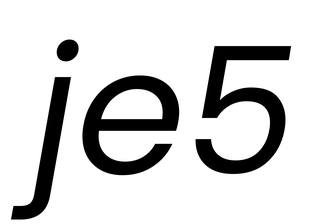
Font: Poppins-Italic